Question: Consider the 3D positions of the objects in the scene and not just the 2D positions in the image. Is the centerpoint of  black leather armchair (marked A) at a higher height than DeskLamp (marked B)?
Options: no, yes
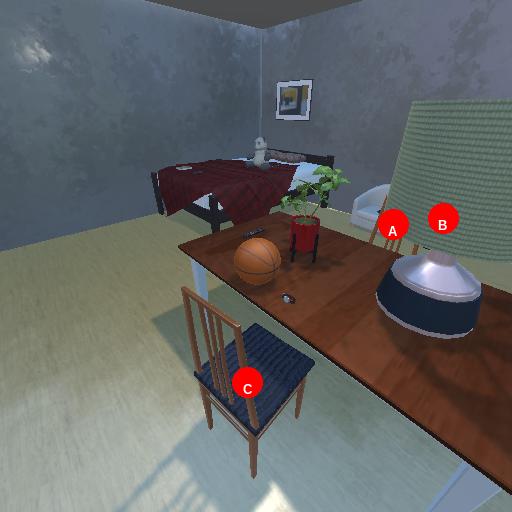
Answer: no